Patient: sex M, age 42
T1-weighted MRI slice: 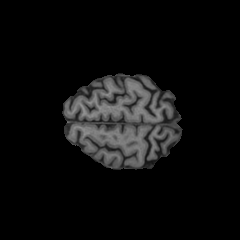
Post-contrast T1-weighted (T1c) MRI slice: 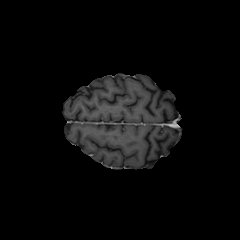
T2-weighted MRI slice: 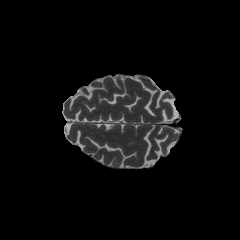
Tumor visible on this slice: no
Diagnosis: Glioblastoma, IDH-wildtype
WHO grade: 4